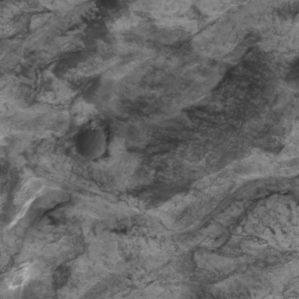
Label: non_frost